Question: I am currently working on random number generation using Verilog. Sources have indicated that using Linear Feedback Shift Registers are one of the best ways to randomize MSBs. So I decided to code and testbench an LFSR. Snippet is below:
'''
module lfsr_counter(clk, reset, ce, lfsr_done);
input clk, reset, ce;
output lfsr_done;
reg lfsr_done;
reg [10:0] lfsr;
initial lfsr_done = 0;
wire d0,lfsr_equal;
xnor(d0,lfsr[10],lfsr[8]);
assign lfsr_equal = (lfsr == 11'h359);
always @(posedge clk,posedge reset) begin
if(reset) begin
lfsr <= 0;
lfsr_done <= 0;
end
else begin
if(ce)
lfsr <= lfsr_equal ? 11'h0 : {lfsr[9:0],d0};
lfsr_done <= lfsr_equal;
end
end
endmodule
module testbench();
reg clk, reset, ce;
wire lfsr_done;
lfsr_counter dut(clk, reset, ce, lfsr_done); // Design Under Test
initial
begin
reset = 0;
clk = 1;
ce = 0;
#100
ce = 1;
#200 $finish;
end
//Generate Clock
always #10 clk = !clk;
endmodule
'''
But I keep getting these parse errors:

I don't really get it. I'm using Verilogger Pro btw
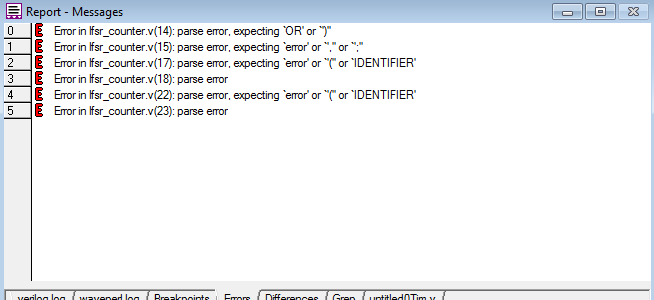
Answer: I think always block terms are separated by 'or', not a comma.
'always @(posedge clk or posedge reset) begin'